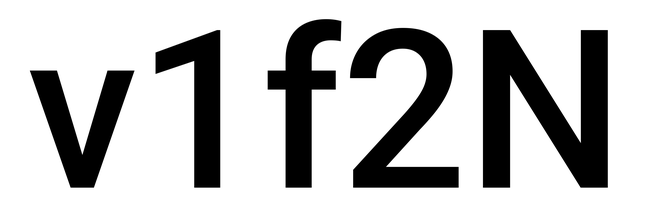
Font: Roboto_Medium